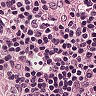
Metastatic tissue present: no